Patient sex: M
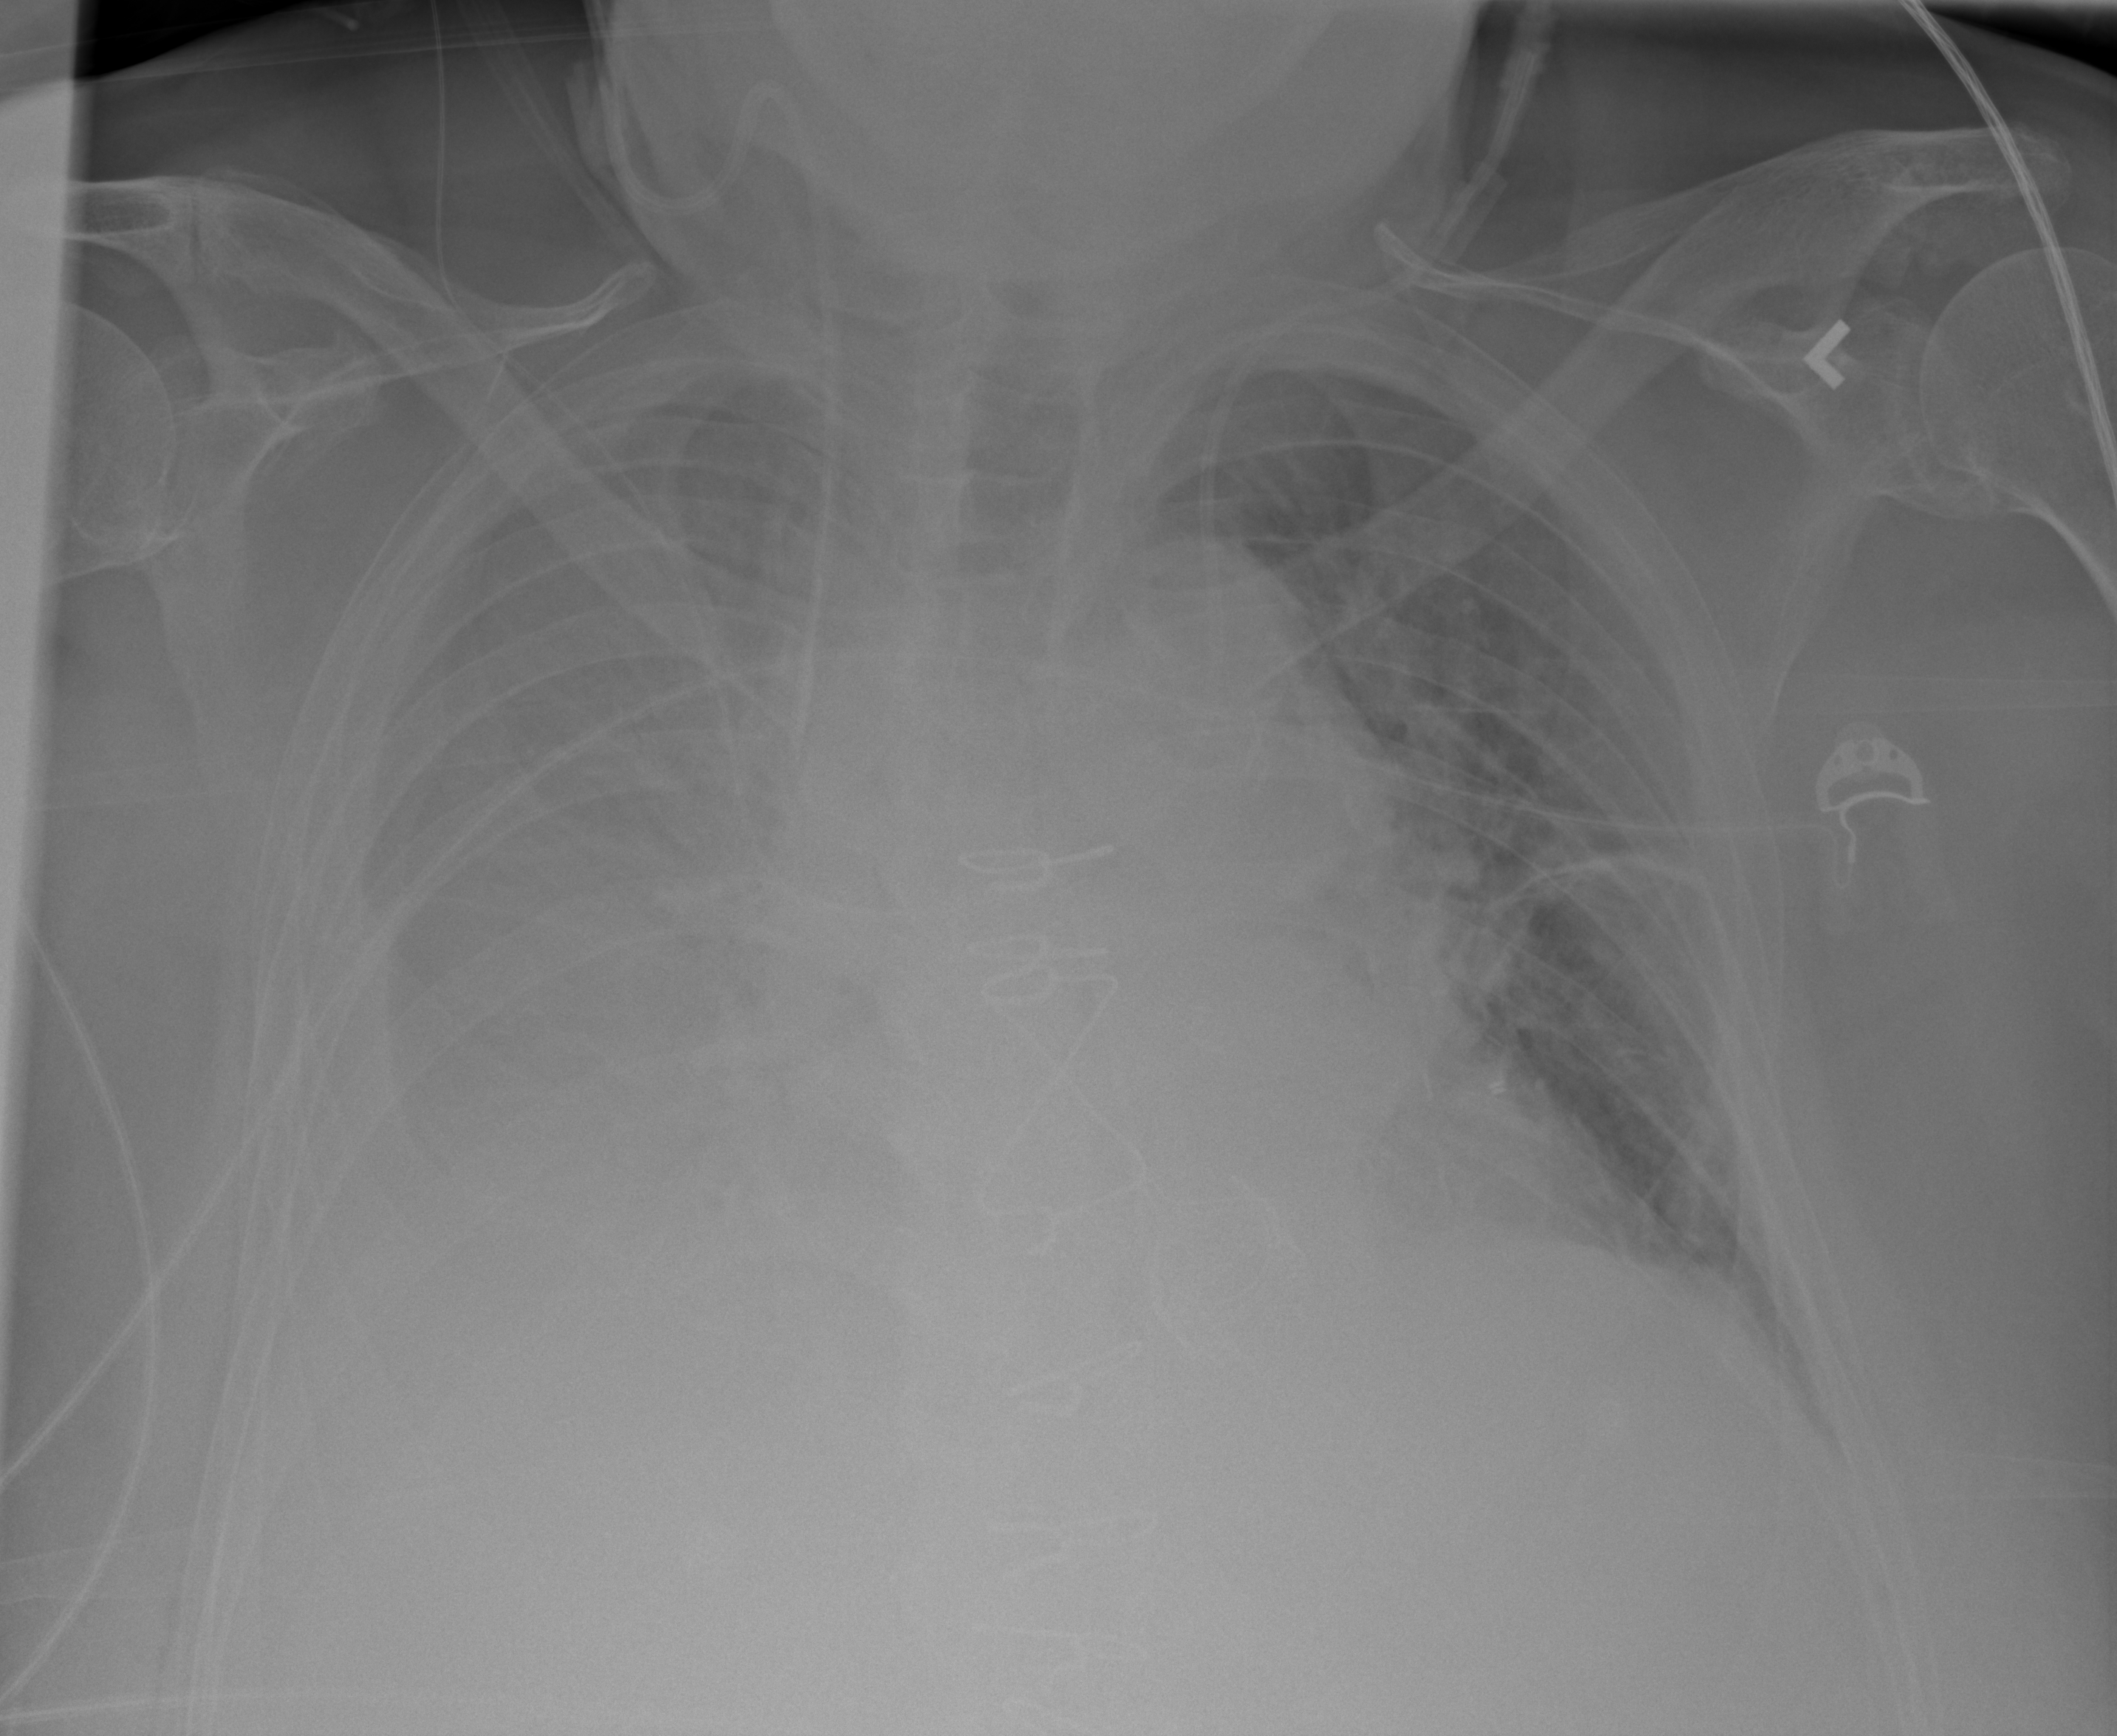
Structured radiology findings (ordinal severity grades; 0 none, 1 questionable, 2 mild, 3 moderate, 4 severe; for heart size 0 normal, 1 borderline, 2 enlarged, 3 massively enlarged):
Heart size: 2
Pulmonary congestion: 2
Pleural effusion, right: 3
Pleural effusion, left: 0
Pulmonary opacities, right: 2
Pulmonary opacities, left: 2
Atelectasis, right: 3
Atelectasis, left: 2